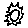
Label: sun